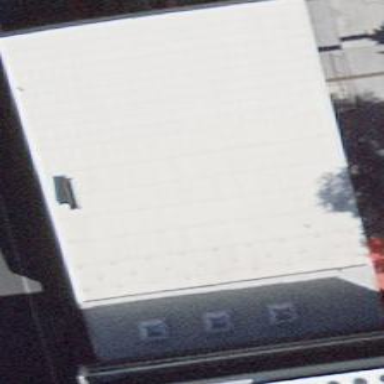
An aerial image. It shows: Train station building.